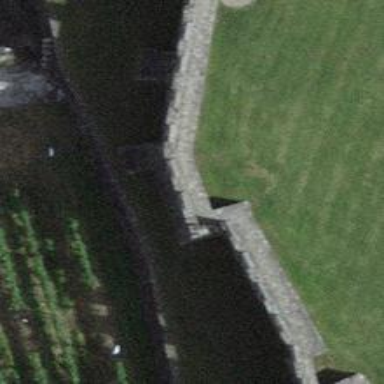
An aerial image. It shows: Historic city wall.